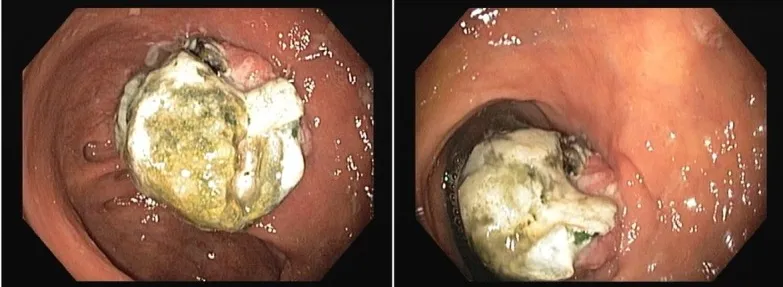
The colonoscopy picture showing polypoidal mass.
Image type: endoscopy (gi_endoscopy)